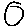
Label: circle